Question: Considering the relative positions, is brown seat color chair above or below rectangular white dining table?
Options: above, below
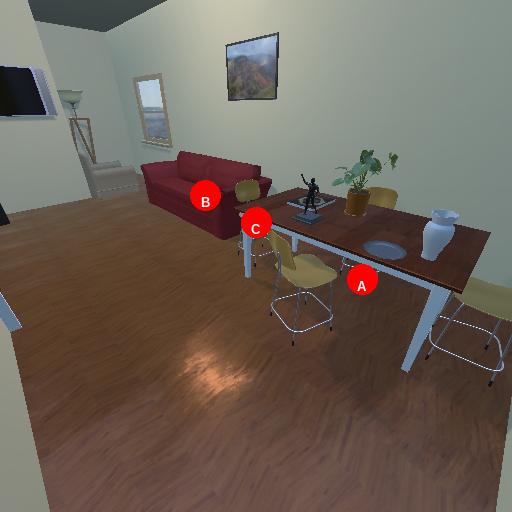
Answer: above